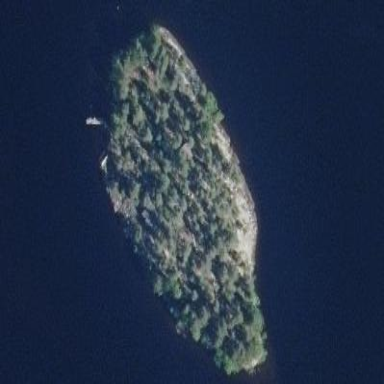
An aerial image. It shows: Islet covered with woodland.